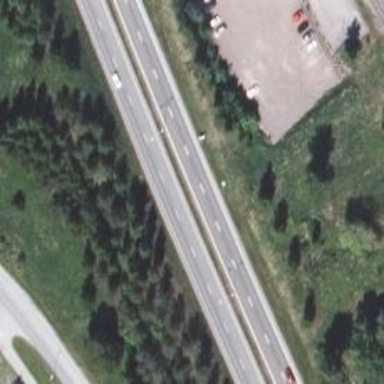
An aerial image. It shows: Trunk highway.